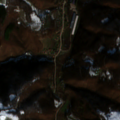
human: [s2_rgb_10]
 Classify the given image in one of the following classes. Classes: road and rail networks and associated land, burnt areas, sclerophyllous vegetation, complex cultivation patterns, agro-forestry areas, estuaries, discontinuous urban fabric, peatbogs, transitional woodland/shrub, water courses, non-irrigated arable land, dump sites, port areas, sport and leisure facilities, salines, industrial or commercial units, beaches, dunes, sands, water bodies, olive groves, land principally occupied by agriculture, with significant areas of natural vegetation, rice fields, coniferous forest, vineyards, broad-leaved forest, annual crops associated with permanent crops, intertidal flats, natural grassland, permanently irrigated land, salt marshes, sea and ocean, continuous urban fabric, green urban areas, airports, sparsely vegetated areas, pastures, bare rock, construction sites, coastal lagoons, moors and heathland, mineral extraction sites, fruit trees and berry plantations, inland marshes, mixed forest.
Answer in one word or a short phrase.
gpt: discontinuous urban fabric, industrial or commercial units, complex cultivation patterns, land principally occupied by agriculture, with significant areas of natural vegetation, broad-leaved forest, transitional woodland/shrub